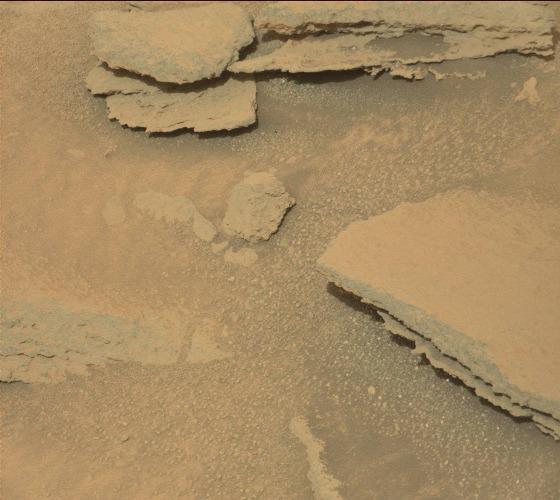
Terrain classes present: Bedrock, Gravel / Sand / Soil, Rock, Shadow